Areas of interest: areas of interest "Guoxin Badminton Gymnasium"
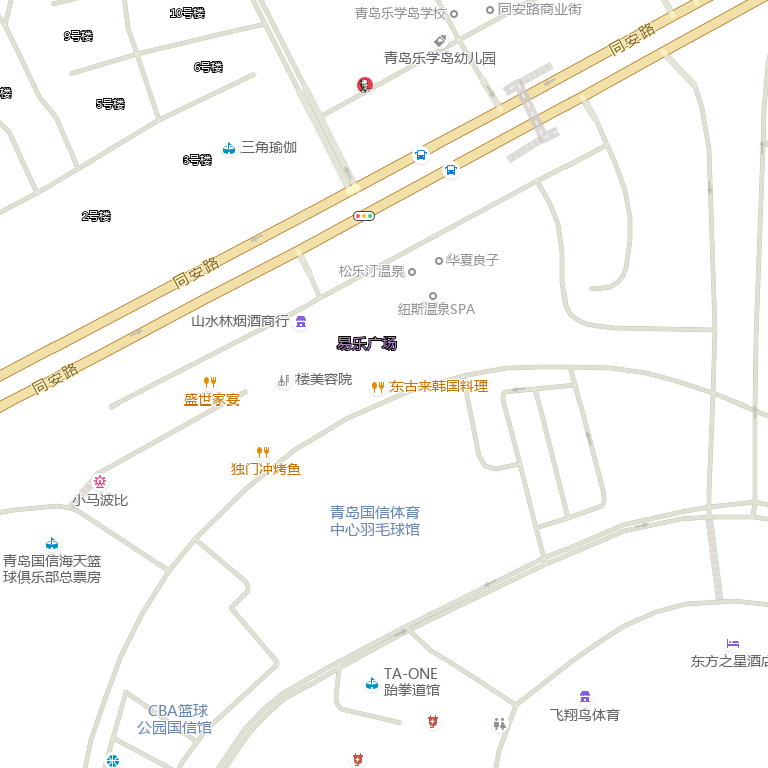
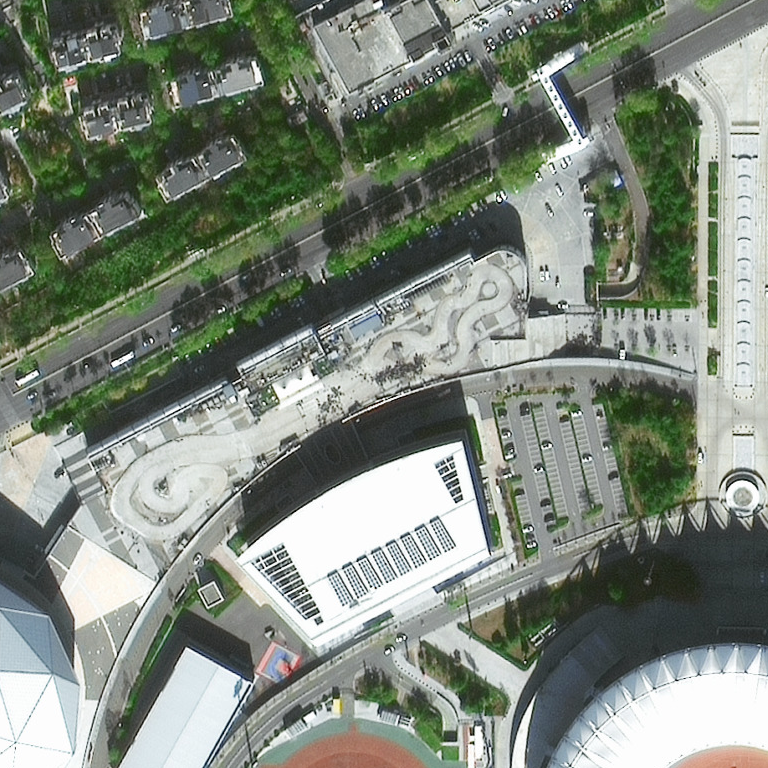